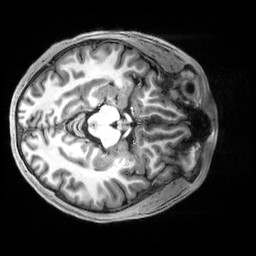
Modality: T1w
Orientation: axial
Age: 20
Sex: male
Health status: healthy
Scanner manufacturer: siemens
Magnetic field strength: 3 T
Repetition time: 2.5 s
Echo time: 0.00222 s